RGB frame:
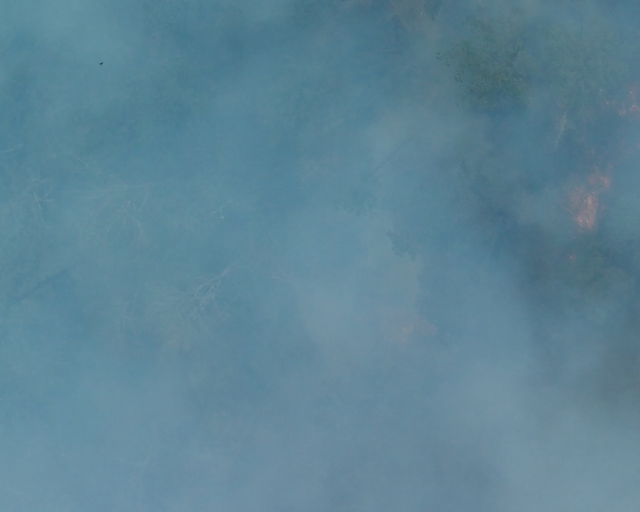
Thermal frame:
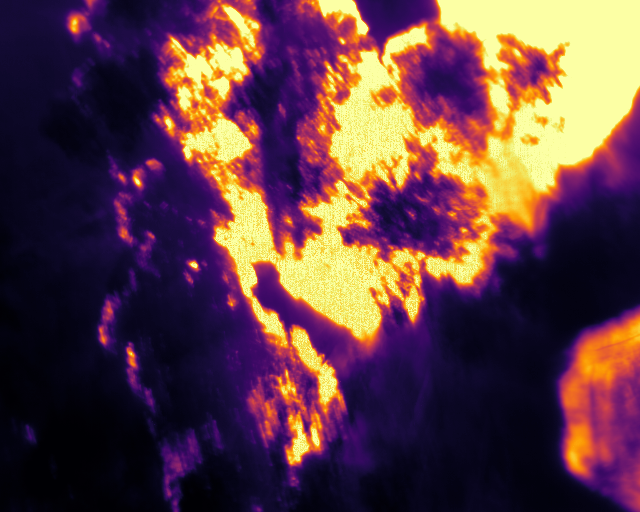
Captured: 2026-02-26 02:31:37
Pixels at or above 80 °C: 119720 (fraction of frame: 0.3654)